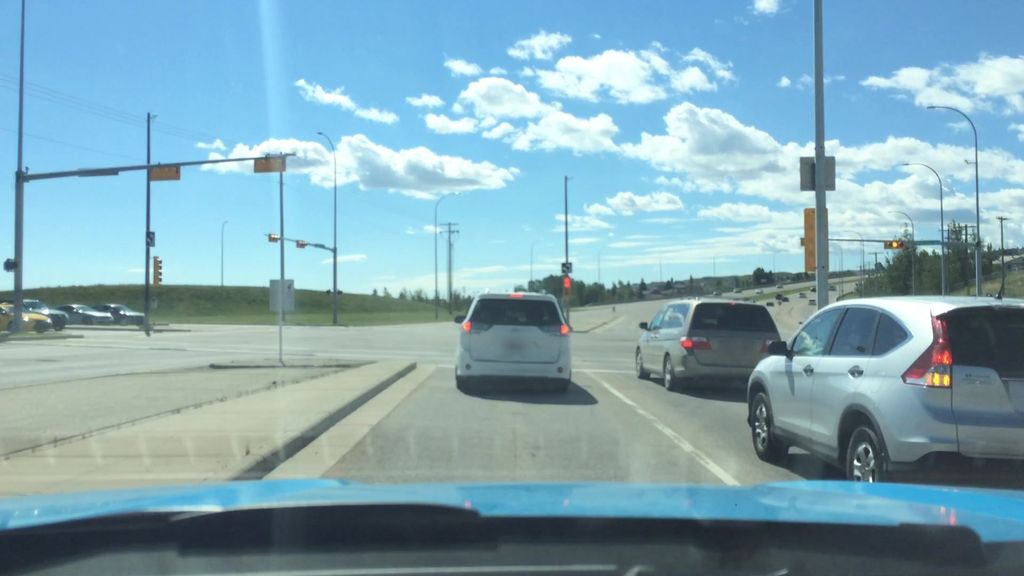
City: calgary